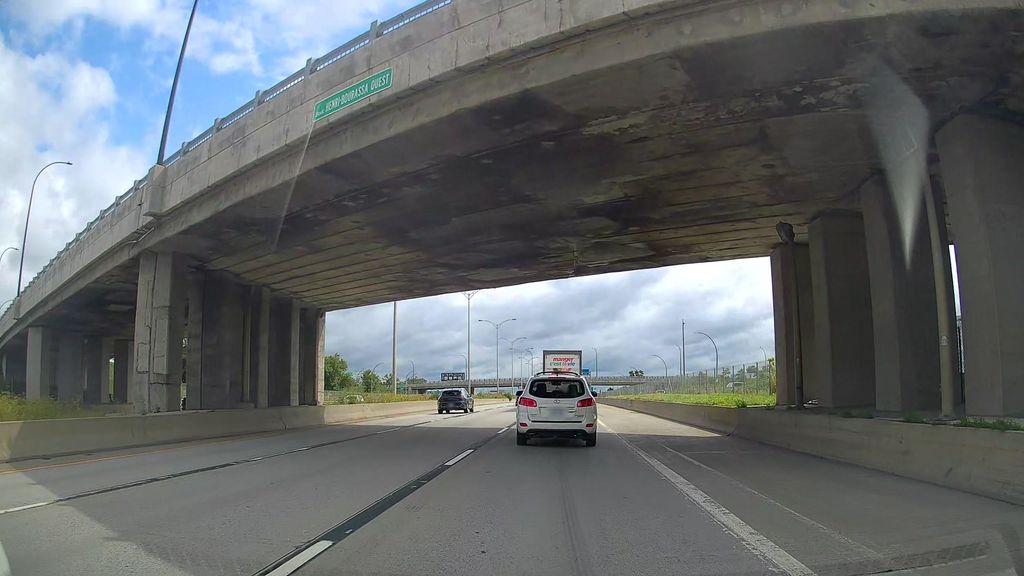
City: montreal